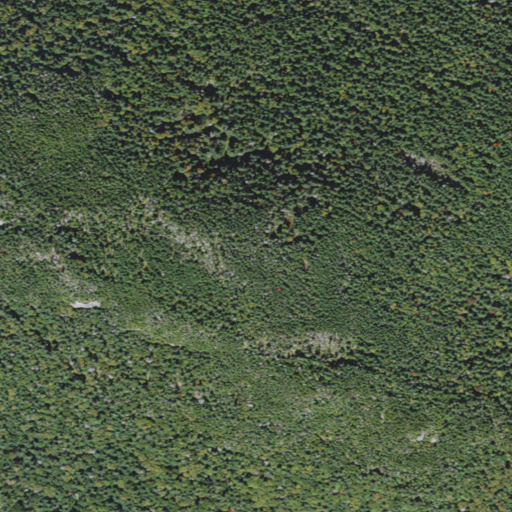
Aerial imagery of mountain in Vermont named Mount Clark containing evergreen forest, deciduous forest, and mixed forest